Interaction volume radius: 5 \u00c5
Interaction volume height: 10 \u00c5
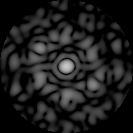
Disorder parameter: 0.7088